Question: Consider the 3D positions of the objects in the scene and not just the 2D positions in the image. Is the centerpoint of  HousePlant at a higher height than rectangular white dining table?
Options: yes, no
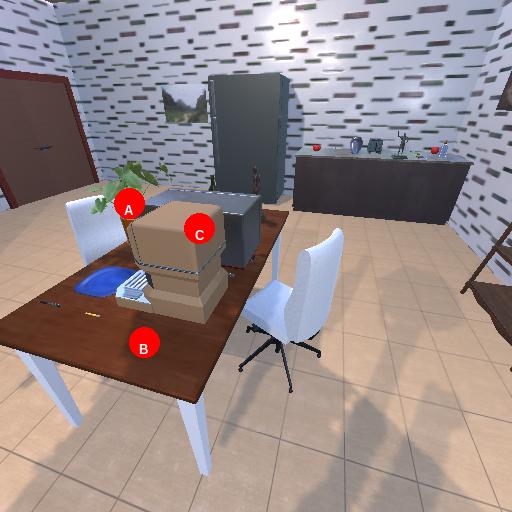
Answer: yes